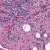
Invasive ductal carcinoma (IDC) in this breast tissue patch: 1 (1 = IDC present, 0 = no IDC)